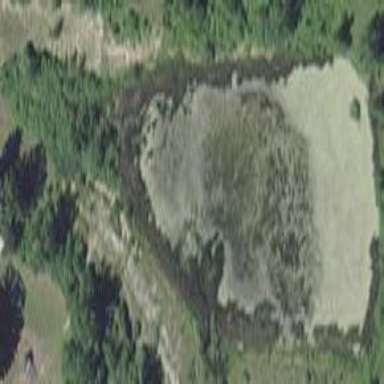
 showcasing the natural beauty of water."